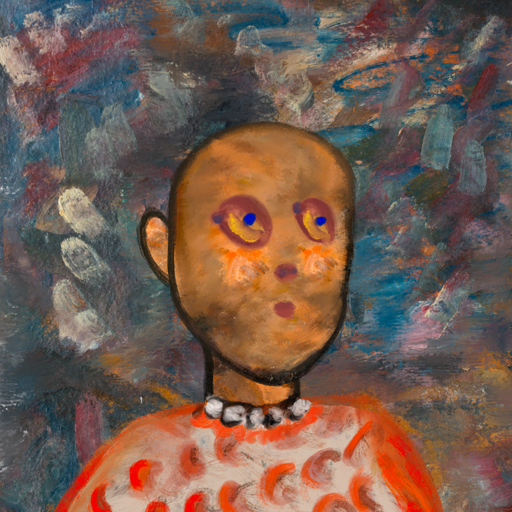
Background: Boggyland, Head And Neck Side: Gypsy_Queen, Face Side: Mother_And_Son_Son, Bust: Rupkatha, Hair Side: Blank, Head Accessory: Blank, Second Necklace: Blank, Necklace: An_Impression, Baby: Blank